Question: I want to change the boolean checkbox of the "EstBonClient" cell in my Datagrid to a specific color. If the checkbox is checked the background color of the cell will be green and if the checkbox is not check the background color of the cell will be red. I want that the checkbox is not in the Datagrid.
Thank you guys !

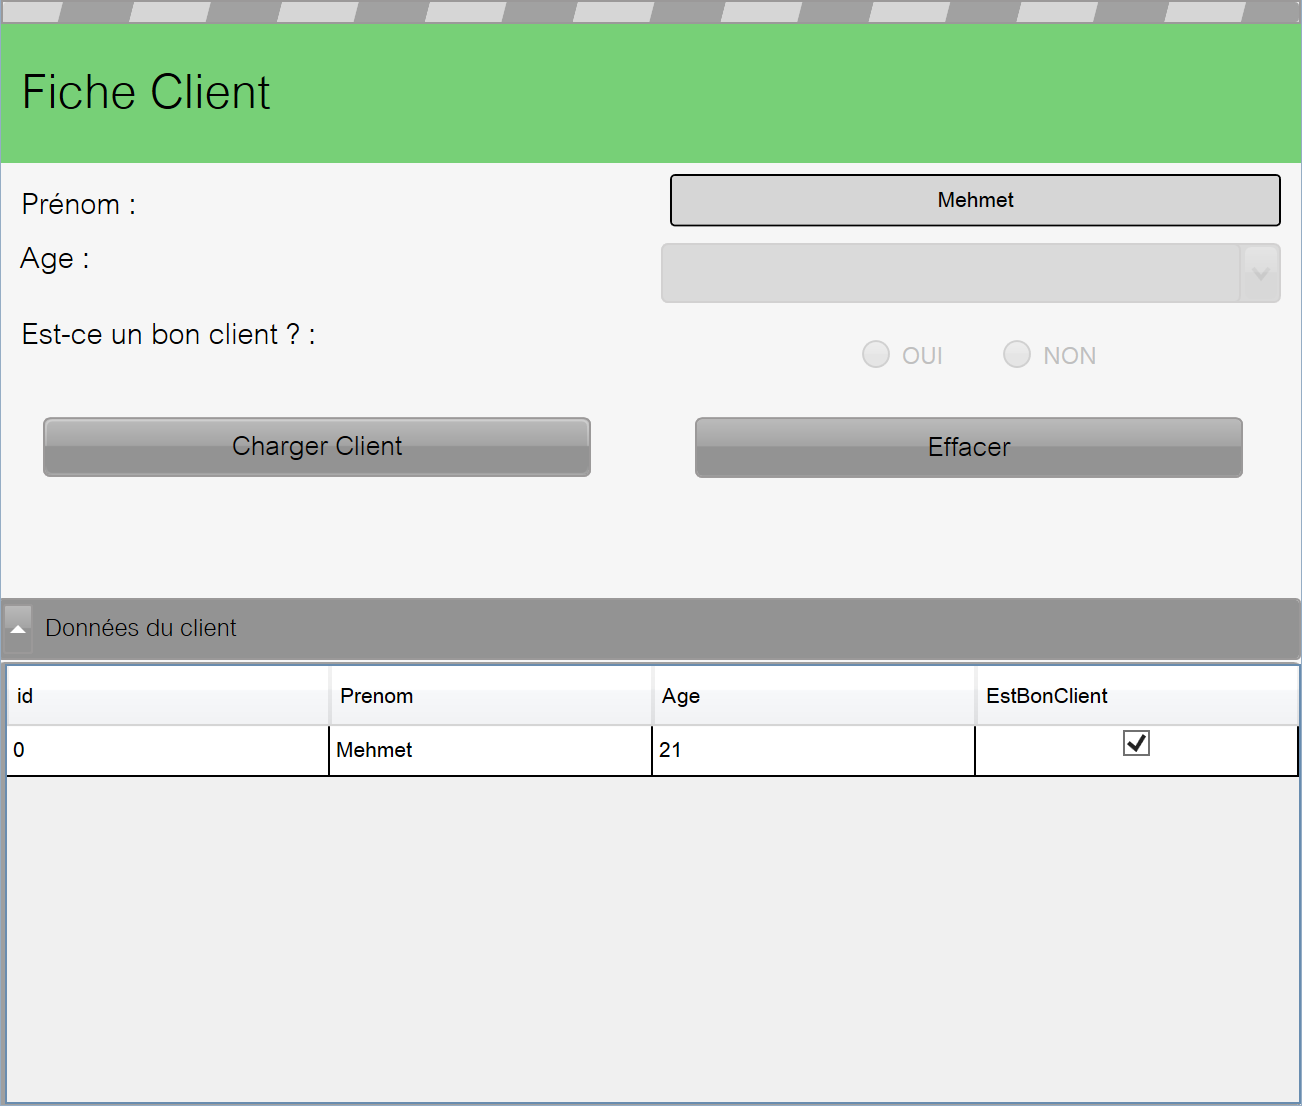
Answer: Xaml:
'''
<Window x:Class="WpfApplication1.MainWindow"
xmlns="http://schemas.microsoft.com/winfx/2006/xaml/presentation"
xmlns:x="http://schemas.microsoft.com/winfx/2006/xaml"
Title="MainWindow" Height="350" Width="525"
xmlns:local="clr-namespace:WpfApplication1"
>
<Window.DataContext>
<local:MyViewModel/>
</Window.DataContext>
<Window.Resources>
<local:BooleanToTextConverter x:Key="booleanToTextConverter" />
<local:BoolToColorConverter x:Key="booleanToColorConverter" />
</Window.Resources>
<Grid>
<StackPanel Background="{Binding Path=IsChecked, Converter={StaticResource booleanToColorConverter}}">
<CheckBox IsChecked="{Binding Path=IsChecked}" Grid.Column="0">Check Me!</CheckBox>
<TextBlock FontSize="30" HorizontalAlignment="Center" Text="{Binding IsChecked, Converter={StaticResource booleanToTextConverter}}" />
</StackPanel>
</Grid>
'''
C#:
ViewModel:
'''
public class MyViewModel : INotifyPropertyChanged
{
bool _isChecked;
public bool IsChecked
{
get { return _isChecked; }
set {
_isChecked = value;
OnPropertyChanged("IsChecked");
}
}
protected void OnPropertyChanged(string name)
{
PropertyChangedEventHandler handler = PropertyChanged;
if (handler != null)
{
handler(this, new PropertyChangedEventArgs(name));
}
}
public event PropertyChangedEventHandler PropertyChanged;
}
'''
Converters:
'''
public class BooleanToTextConverter:IValueConverter
{
public object Convert(object value, Type targetType, object parameter, System.Globalization.CultureInfo culture)
{
return (bool)value ? "Est Bon Client" : "Est Mauvais Client";
}
public object ConvertBack(object value, Type targetType, object parameter, System.Globalization.CultureInfo culture)
{
throw new NotImplementedException();
}
}
public class BoolToColorConverter : IValueConverter
{
public object Convert(object value, Type targetType, object parameter, System.Globalization.CultureInfo culture)
{
return (bool)value ? new SolidColorBrush(Colors.GreenYellow) : new SolidColorBrush(Colors.DarkRed);
}
public object ConvertBack(object value, Type targetType, object parameter, System.Globalization.CultureInfo culture)
{
throw new NotImplementedException();
}
}
'''